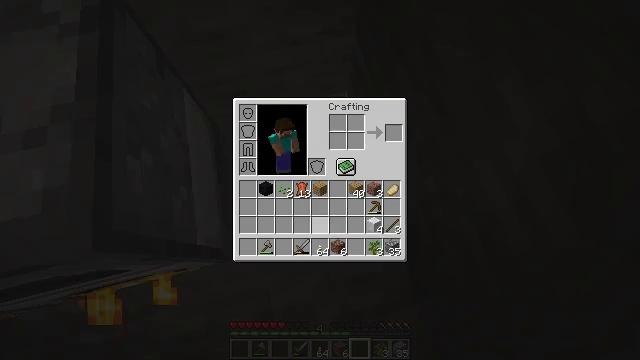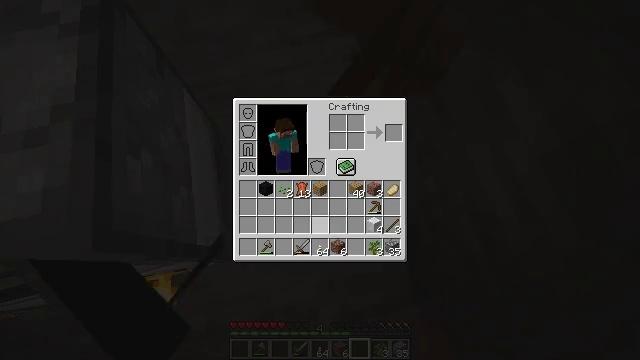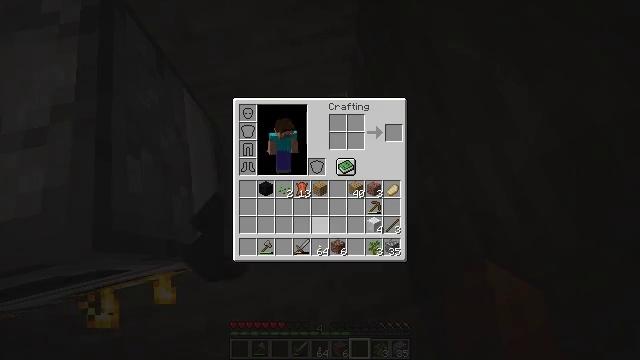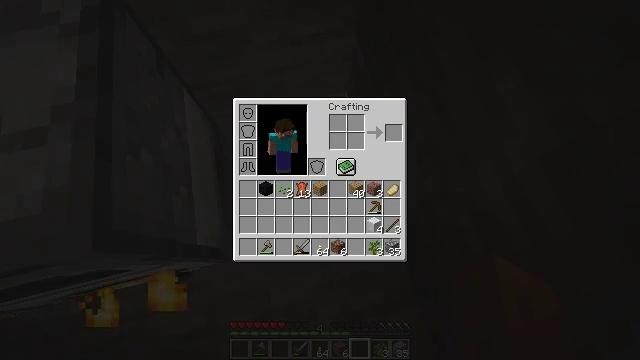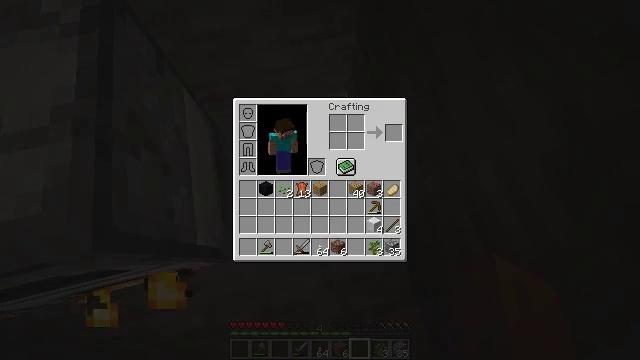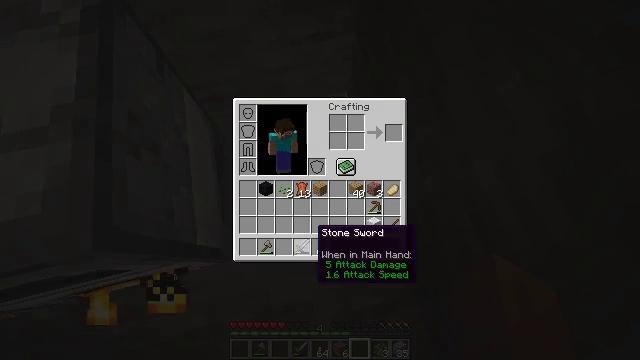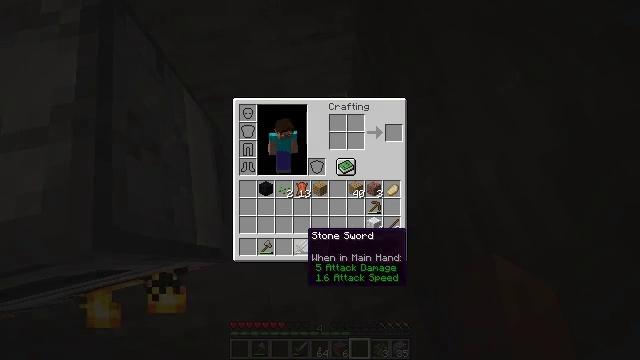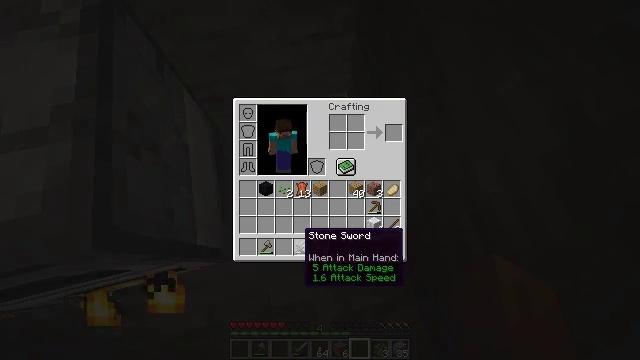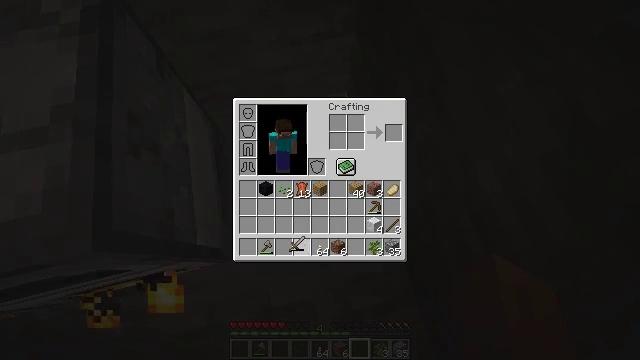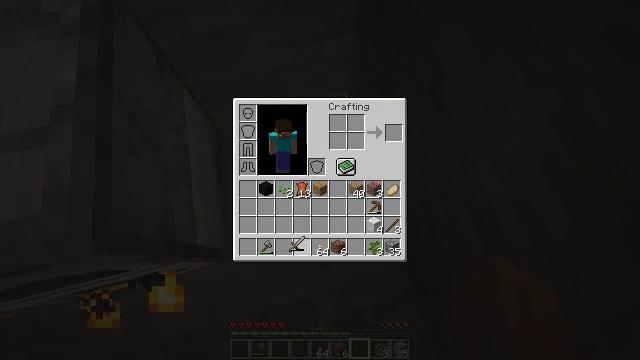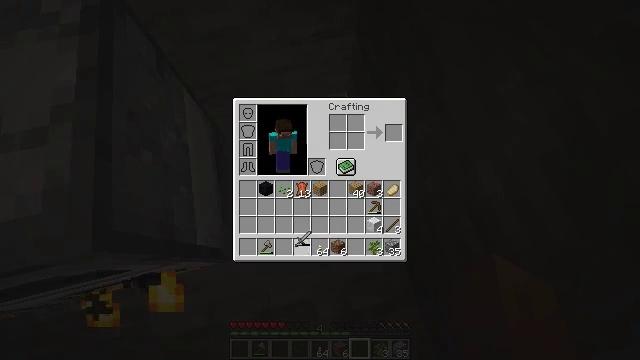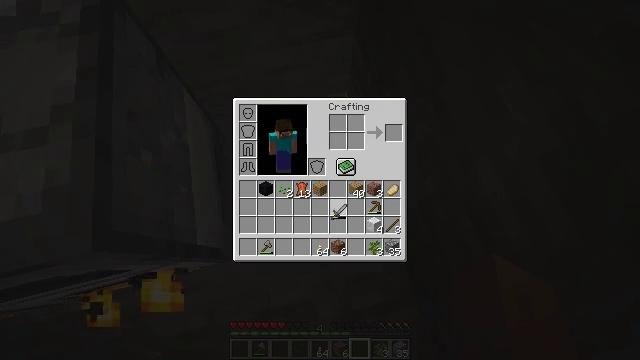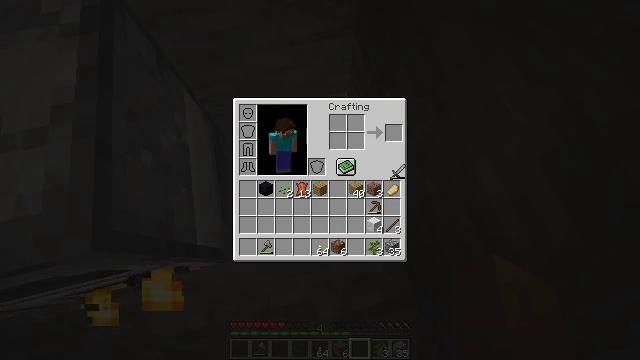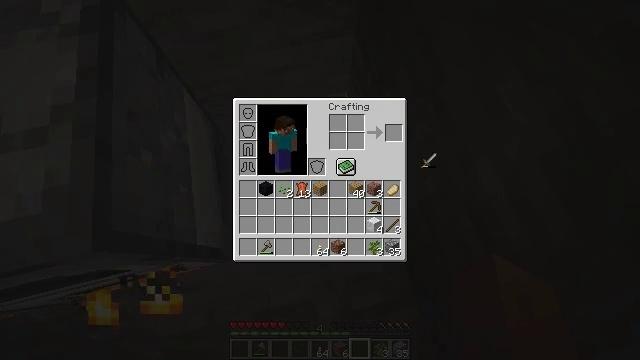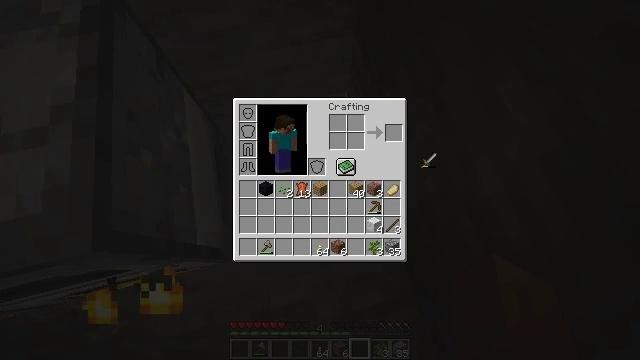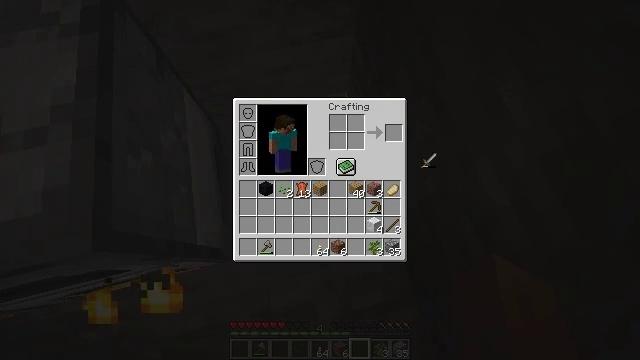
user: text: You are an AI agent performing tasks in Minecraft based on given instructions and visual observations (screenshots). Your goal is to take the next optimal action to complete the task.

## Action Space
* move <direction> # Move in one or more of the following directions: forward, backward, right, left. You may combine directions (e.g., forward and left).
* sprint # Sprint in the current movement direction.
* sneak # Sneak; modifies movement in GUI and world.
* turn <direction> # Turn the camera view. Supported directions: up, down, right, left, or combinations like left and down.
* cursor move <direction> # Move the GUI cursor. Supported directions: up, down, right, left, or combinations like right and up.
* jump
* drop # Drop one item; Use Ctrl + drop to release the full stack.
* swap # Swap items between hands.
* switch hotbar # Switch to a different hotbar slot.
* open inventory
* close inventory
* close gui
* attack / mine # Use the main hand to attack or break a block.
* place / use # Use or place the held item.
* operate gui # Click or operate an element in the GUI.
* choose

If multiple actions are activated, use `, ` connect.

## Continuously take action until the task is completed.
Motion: motion action
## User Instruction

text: Remove a stone axe from the inventory.
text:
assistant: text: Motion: open gui
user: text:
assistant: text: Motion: no_op
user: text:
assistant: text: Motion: no_op
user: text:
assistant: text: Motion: no_op
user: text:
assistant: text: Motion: cursor move left
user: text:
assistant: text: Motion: cursor move left
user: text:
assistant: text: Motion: no_op
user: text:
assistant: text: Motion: operate gui
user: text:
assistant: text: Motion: operate gui
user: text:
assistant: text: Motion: operate gui
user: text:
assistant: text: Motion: cursor move right and up
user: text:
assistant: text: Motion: cursor move right and up
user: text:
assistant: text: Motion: cursor move right and up
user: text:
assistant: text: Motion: operate gui
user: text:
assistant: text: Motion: operate gui
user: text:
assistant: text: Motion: operate gui
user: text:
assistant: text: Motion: cursor move left and down
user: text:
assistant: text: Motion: cursor move left and down
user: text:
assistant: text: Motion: cursor move left and down
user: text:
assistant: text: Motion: cursor move down
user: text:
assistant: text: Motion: cursor move down
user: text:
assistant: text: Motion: no_op
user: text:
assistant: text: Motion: no_op
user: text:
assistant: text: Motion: operate gui
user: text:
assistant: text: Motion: operate gui
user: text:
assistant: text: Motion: operate gui
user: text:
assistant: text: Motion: no_op
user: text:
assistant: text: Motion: no_op
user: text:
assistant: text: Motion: no_op
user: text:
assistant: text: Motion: cursor move right and up